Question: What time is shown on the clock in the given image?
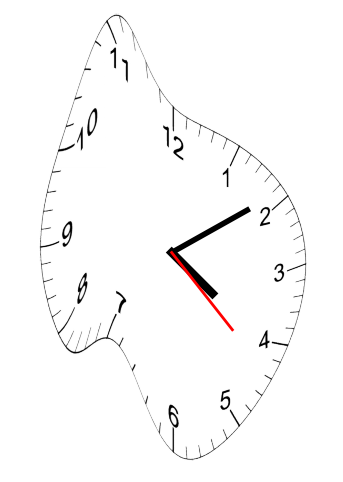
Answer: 04:09:22